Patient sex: F
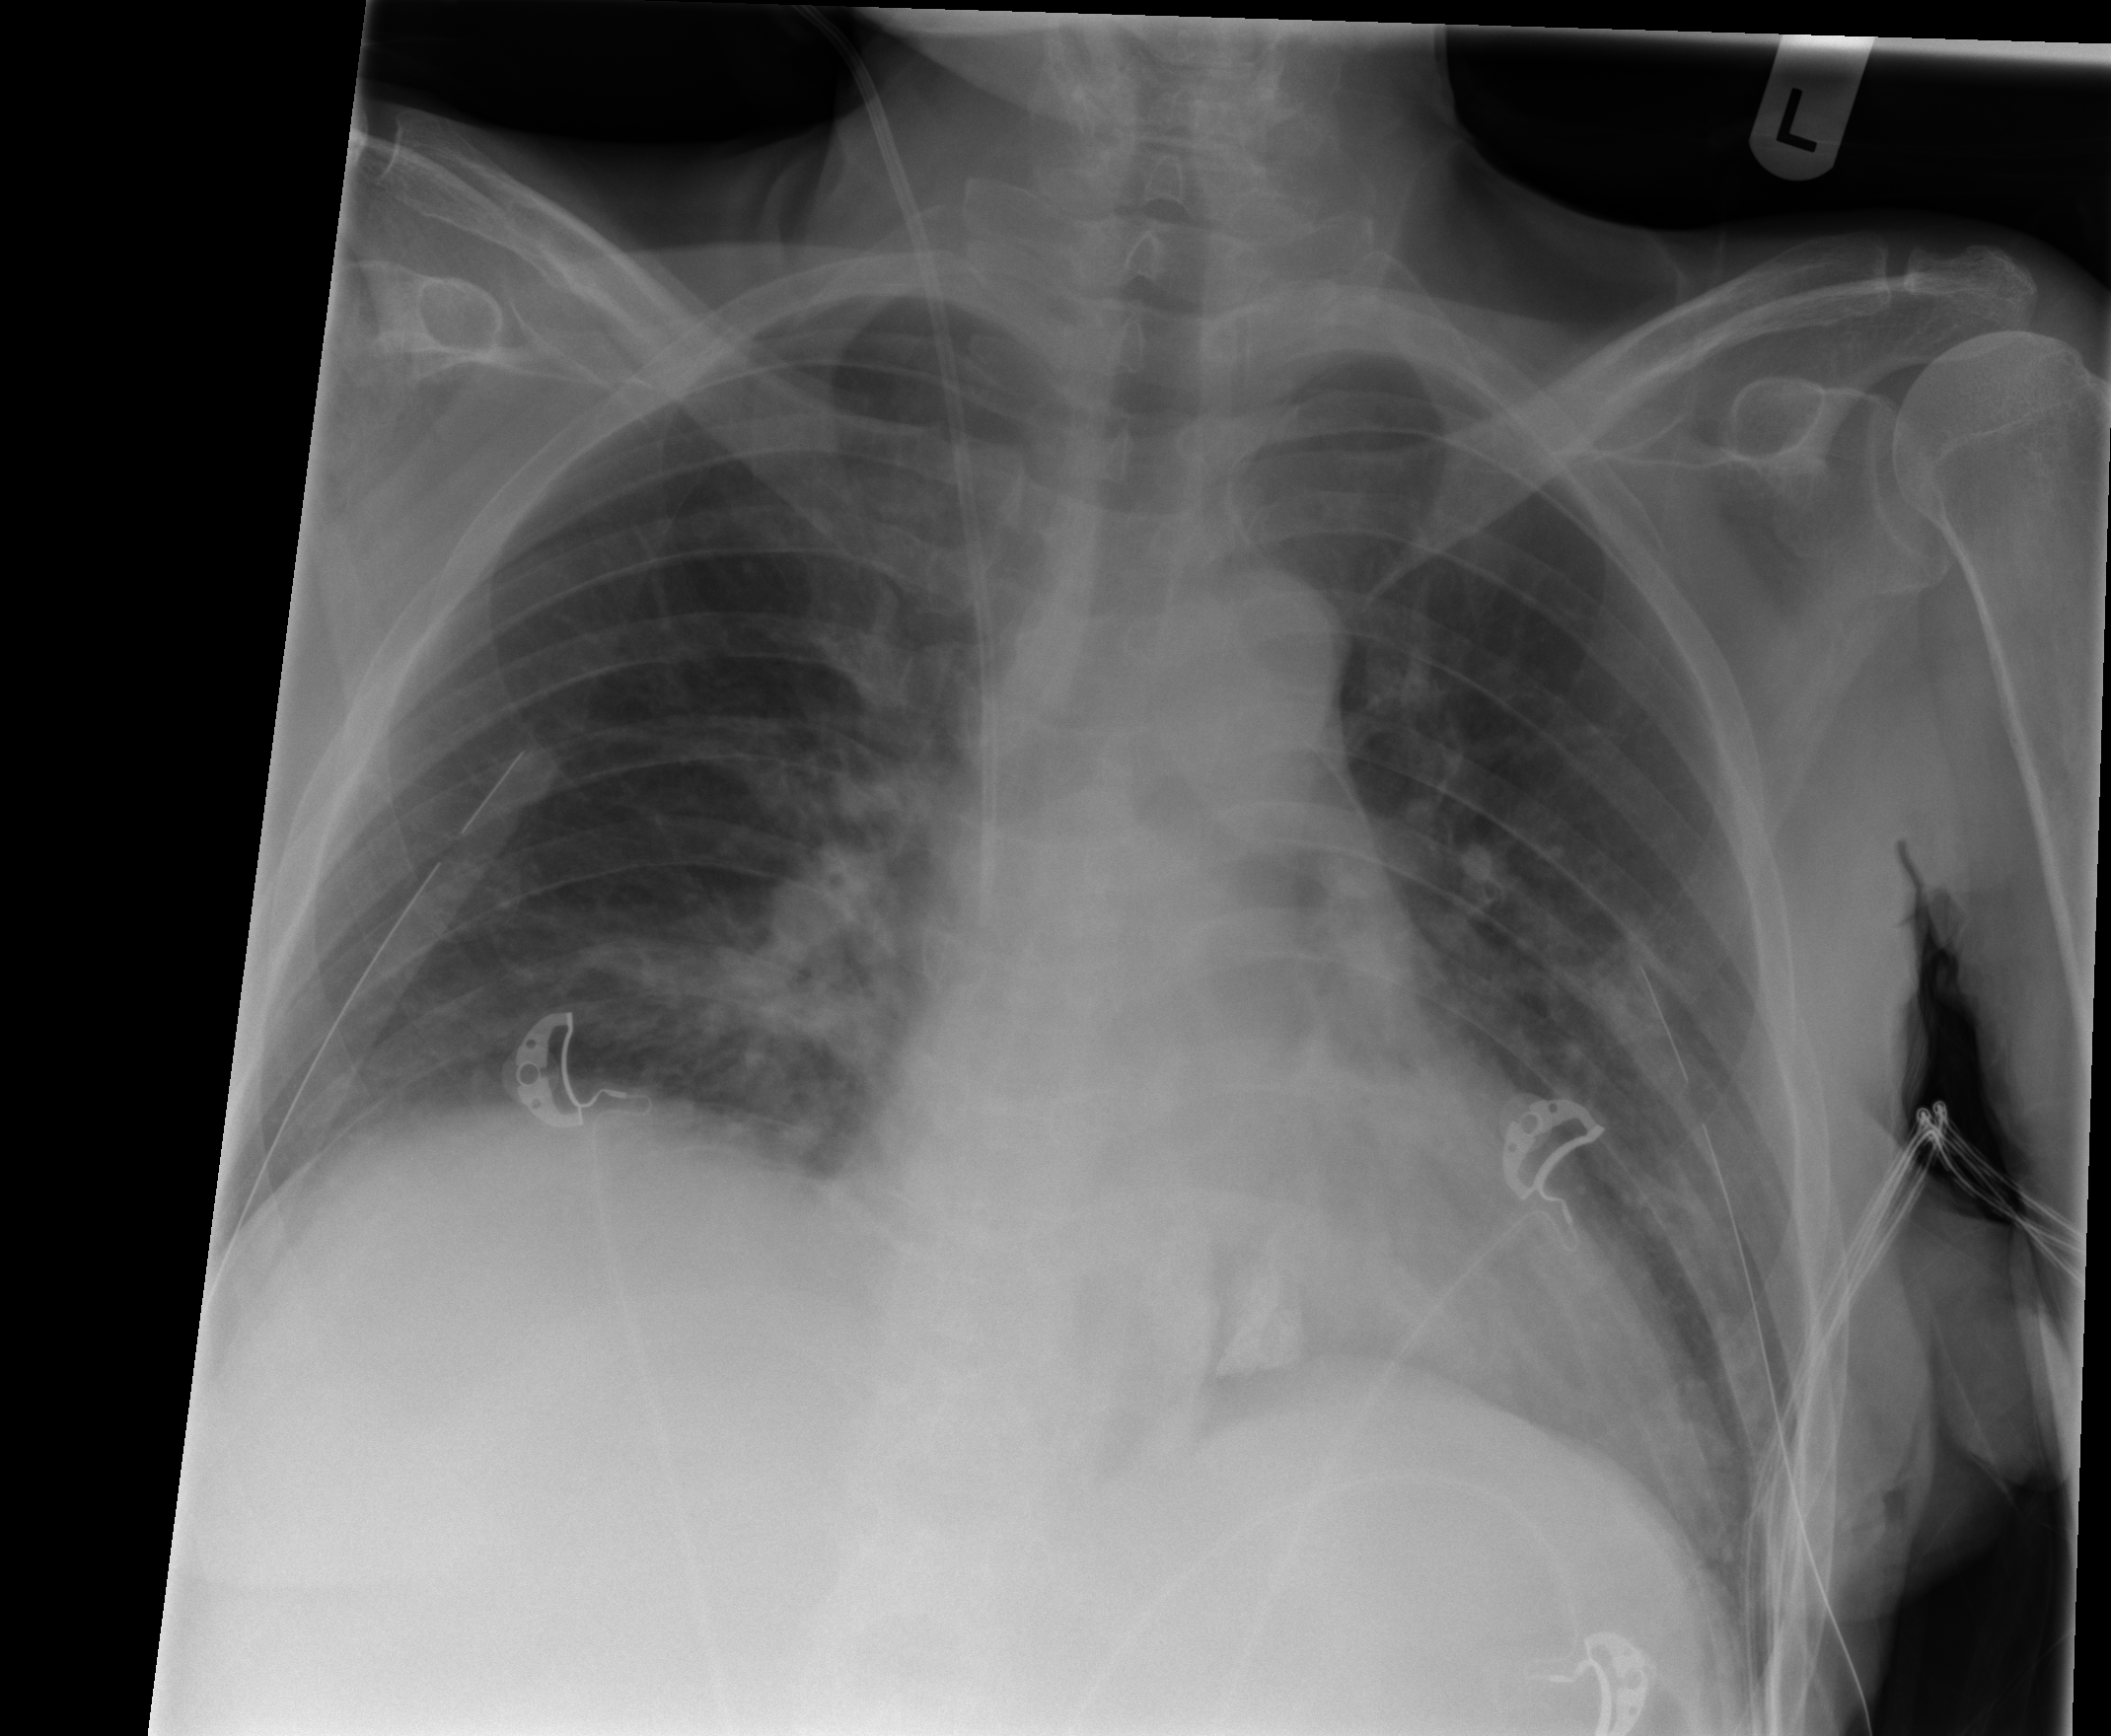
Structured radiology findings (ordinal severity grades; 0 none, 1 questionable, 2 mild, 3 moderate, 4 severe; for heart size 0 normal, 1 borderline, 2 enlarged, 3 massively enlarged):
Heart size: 1
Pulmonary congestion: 0
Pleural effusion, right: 0
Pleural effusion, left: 0
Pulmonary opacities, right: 0
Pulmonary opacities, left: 0
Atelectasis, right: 0
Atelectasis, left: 2